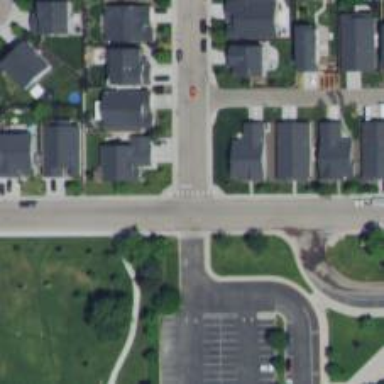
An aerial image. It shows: Marked road crossing.